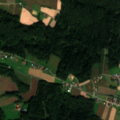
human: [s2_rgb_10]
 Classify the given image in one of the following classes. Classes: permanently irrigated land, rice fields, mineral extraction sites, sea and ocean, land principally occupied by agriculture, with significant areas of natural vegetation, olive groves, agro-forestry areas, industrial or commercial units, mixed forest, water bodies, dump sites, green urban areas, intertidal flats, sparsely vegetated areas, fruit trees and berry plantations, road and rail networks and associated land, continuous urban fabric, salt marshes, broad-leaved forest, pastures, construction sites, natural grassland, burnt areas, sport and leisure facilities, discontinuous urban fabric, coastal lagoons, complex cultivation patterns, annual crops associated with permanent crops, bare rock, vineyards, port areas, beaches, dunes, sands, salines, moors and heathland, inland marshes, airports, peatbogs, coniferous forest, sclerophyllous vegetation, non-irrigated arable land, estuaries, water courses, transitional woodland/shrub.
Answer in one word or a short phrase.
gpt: non-irrigated arable land, complex cultivation patterns, broad-leaved forest